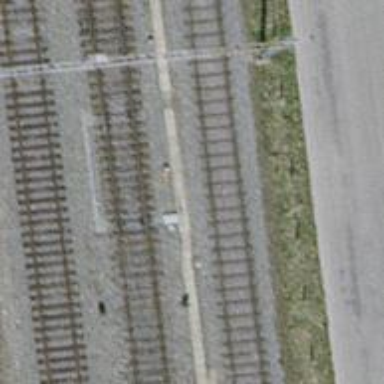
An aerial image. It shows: Railway switch.